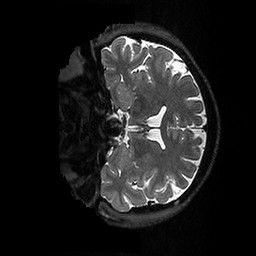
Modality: T2w
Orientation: coronal
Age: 48
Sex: male
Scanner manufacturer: ge
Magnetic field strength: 3 T
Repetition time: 3.202 s
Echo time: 0.06623 s